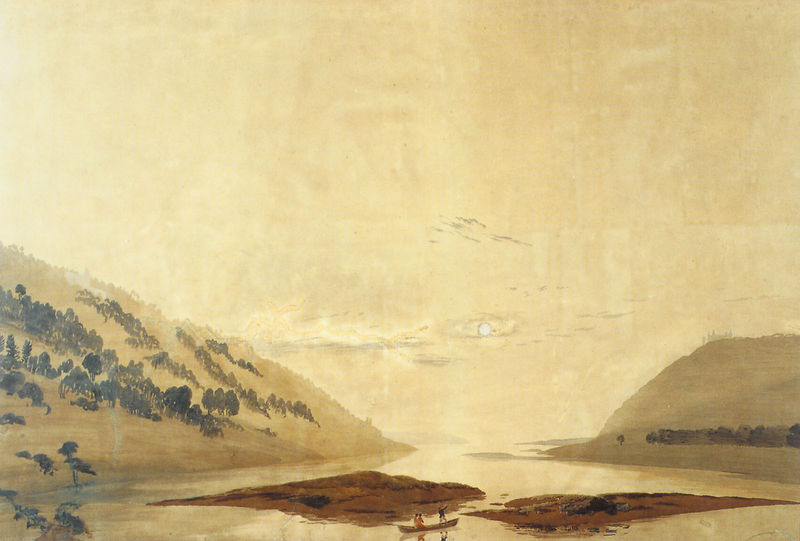
Titel: Gebirgige Flusslandschaft am Morgen (Vorderseite des Transparentbildes bei Auflicht)
Künstler: Caspar David Friedrich
Institution: Kassel, Staatliche Kunstsammlungen
Schlagwörter: gemälde, himmel, mann, wasser, wolken, aquarell, bäume, fluss, frauen, gelb, landschaft, menschen, ocker, see, ufer, braun, frau, licht, zeichnung, hügel, spiegelung, sonne, wasserspiegelung, drei, wald, boot, kahn, küste, berge, fels, dunst, vergilbt, sepia, strom, ruderboot, rudern, flusslandschaft, karg, fjord, inseln, aquarelliert, beuchs, insen